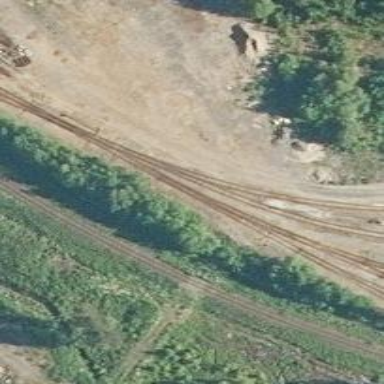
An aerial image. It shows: Railway spur service.